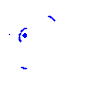
Particle: electron